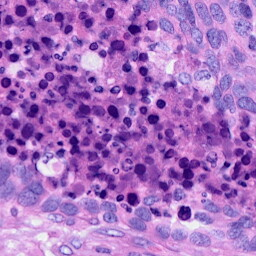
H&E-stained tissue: Ovarian